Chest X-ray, AP view. Patient: 46 years old, sex M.
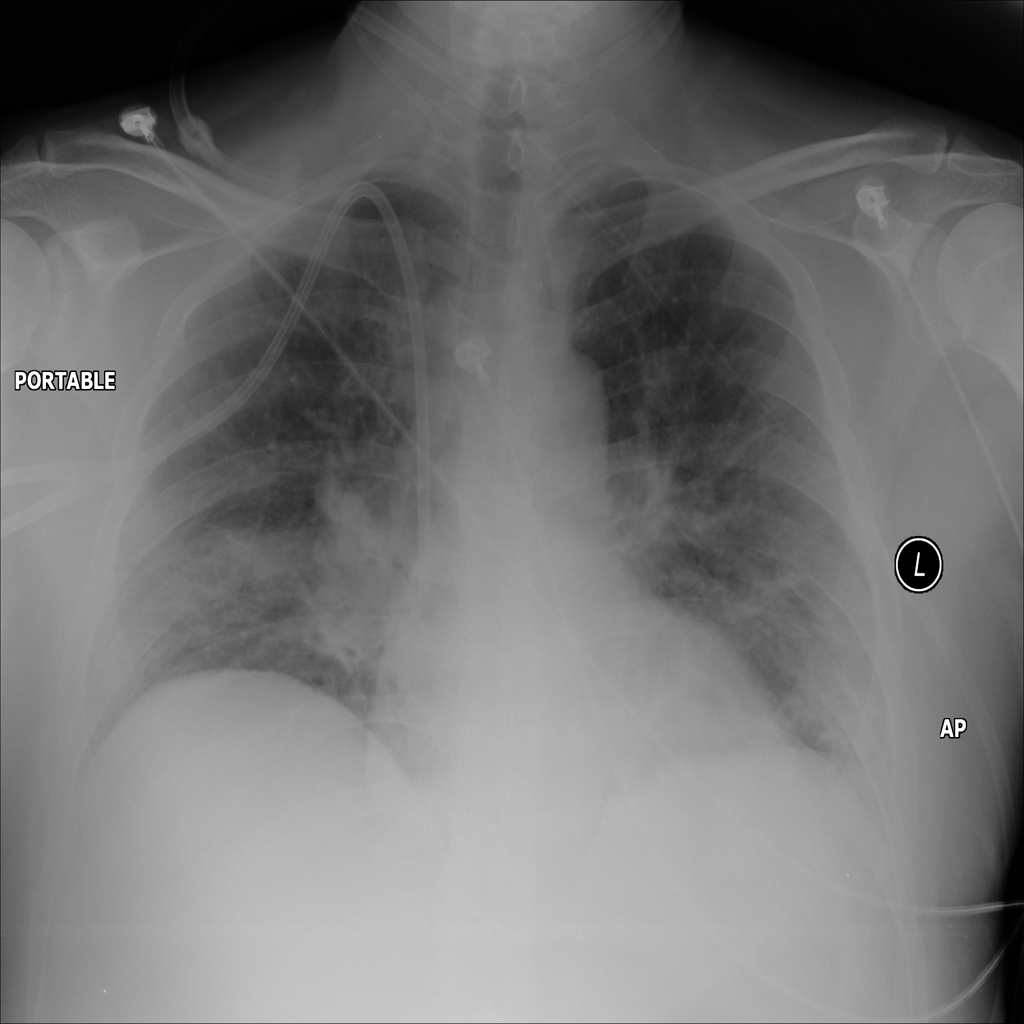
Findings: Infiltration